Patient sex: F
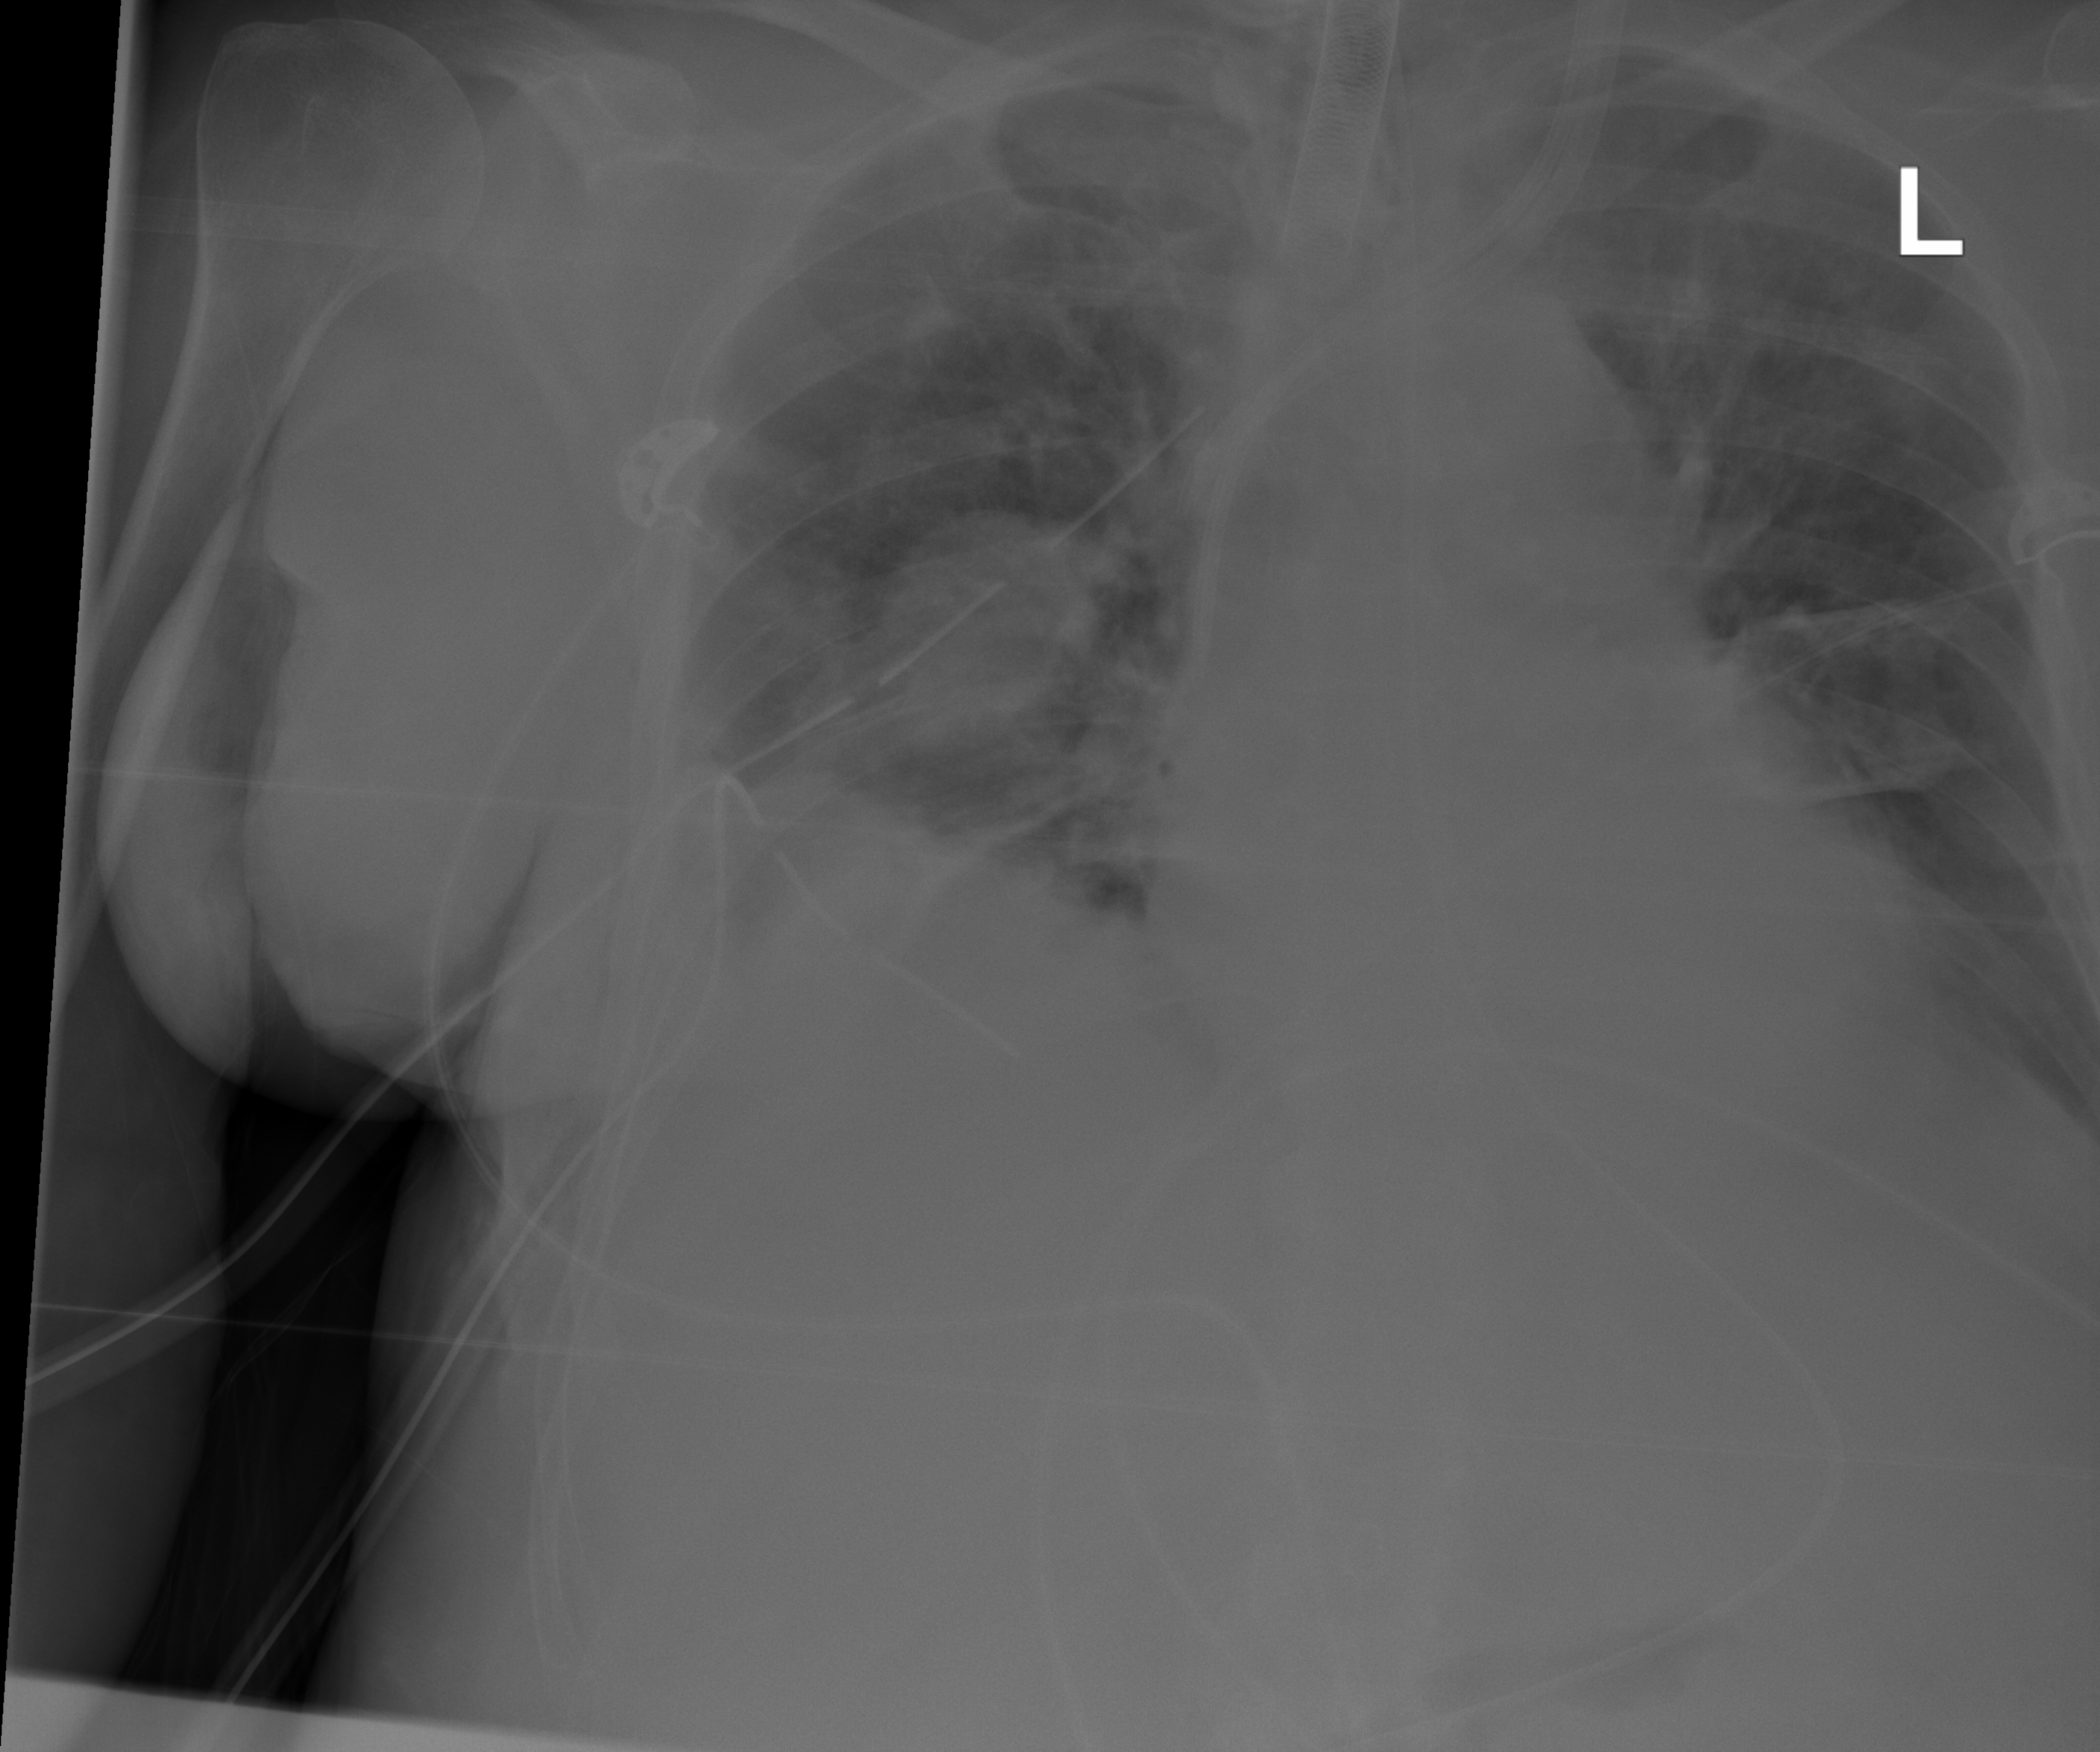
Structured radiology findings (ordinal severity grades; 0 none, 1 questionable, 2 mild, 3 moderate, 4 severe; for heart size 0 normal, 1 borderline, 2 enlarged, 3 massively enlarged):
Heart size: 2
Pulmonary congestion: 2
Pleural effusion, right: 2
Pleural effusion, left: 1
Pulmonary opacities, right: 2
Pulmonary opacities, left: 2
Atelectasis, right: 2
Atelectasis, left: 0